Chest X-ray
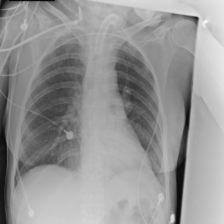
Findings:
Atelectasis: negative
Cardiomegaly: negative
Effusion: negative
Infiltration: negative
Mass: negative
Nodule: negative
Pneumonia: negative
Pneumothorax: negative
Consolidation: negative
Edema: negative
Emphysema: negative
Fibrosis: negative
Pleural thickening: negative
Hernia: negative